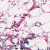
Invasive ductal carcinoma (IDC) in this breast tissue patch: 0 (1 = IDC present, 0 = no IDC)